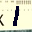
Label: 1